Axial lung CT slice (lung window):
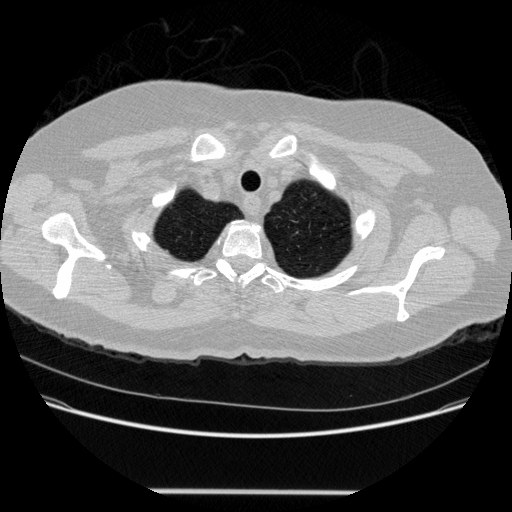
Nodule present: no